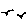
Label: bird